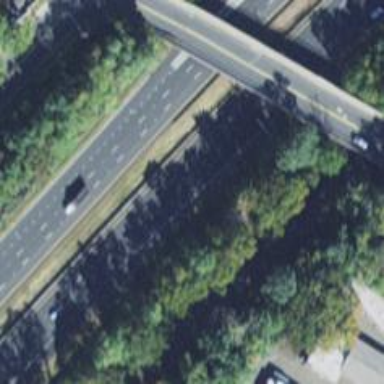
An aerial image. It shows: Motorway junction.